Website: lowes
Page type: billing-address
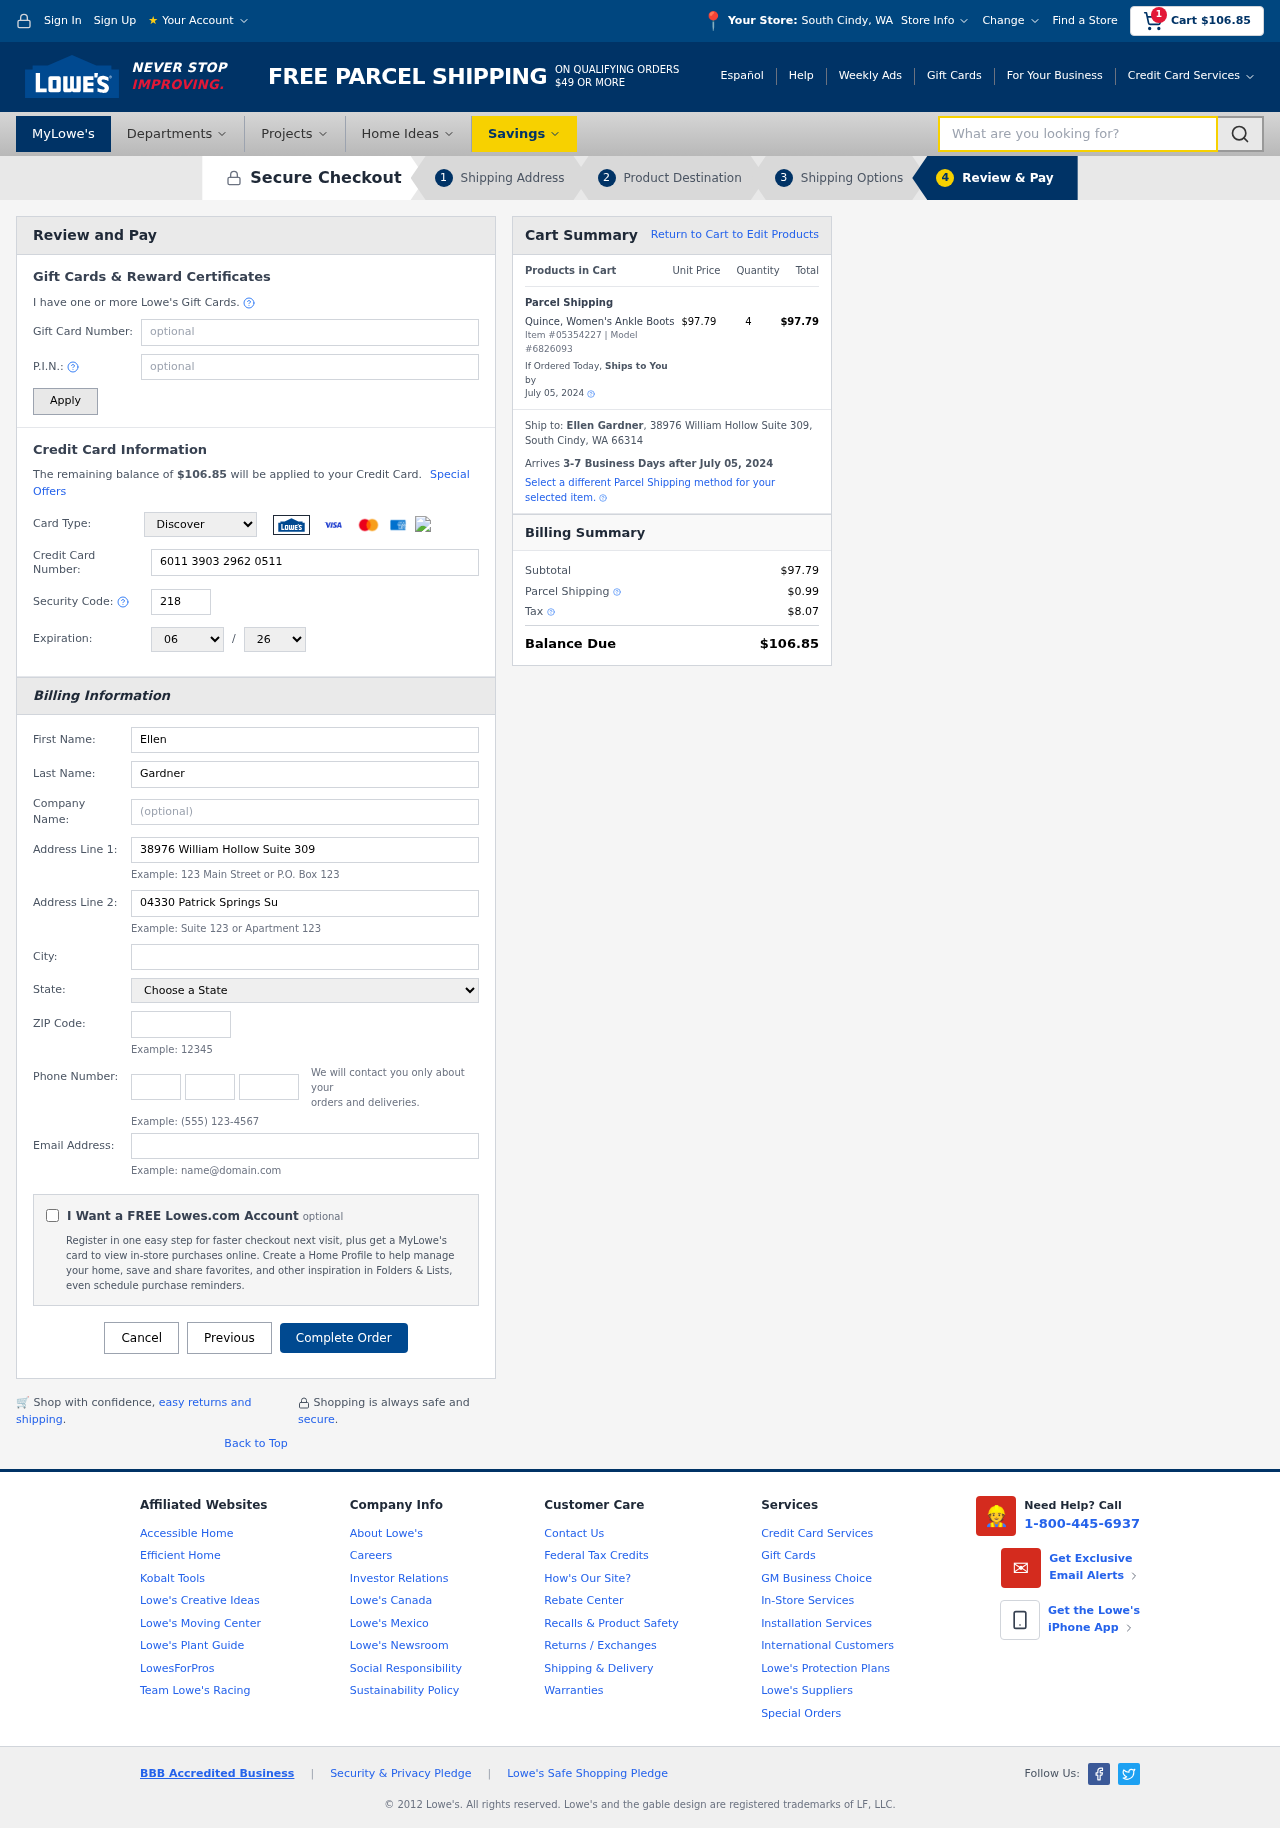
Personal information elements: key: PII_CARD_CVV
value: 218
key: PII_CARD_EXPIRY_MONTH
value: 06
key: PII_CARD_EXPIRY_YEAR
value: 26
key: PII_CARD_NUMBER
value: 6011 3903 2962 0511
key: PII_CARD_TYPE
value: Discover
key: PII_CITY
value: South Cindy
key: PII_CITY_STATE
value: South Cindy, WA
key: PII_EMAIL
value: egardner@yahoo.com
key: PII_FIRSTNAME
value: Ellen
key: PII_FULLNAME
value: Ellen Gardner
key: PII_LASTNAME
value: Gardner
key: PII_PHONE_AREA
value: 712
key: PII_PHONE_PREFIX
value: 698
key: PII_PHONE_SUFFIX
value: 5094
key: PII_POSTCODE
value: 66314
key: PII_STATE
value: Washington
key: PII_STREET
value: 38976 William Hollow Suite 309
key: PII_STREET2
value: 04330 Patrick Springs Suite 663
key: PII_CITY_STATE_ZIP
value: South Cindy, WA 66314
Product elements: key: PRODUCT1_NAME
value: Quince, Women's Ankle Boots
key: PRODUCT1_PRICE
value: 97.79
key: PRODUCT1_QUANTITY
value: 4
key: PRODUCT_ITEM_NUMBER
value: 05354227
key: PRODUCT_MODEL_NUMBER
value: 6826093
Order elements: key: ORDER_SUBTOTAL
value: $106.85
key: ORDER_TOTAL
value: $106.85
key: ORDER_SHIPPING_DATE
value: July 05, 2024
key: ORDER_SUBTOTAL
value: $97.79
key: ORDER_DELIVERY_DATE
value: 3-7 Business Days after July 05, 2024
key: ORDER_SHIPPING_DATE2
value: July 05, 2024
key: ORDER_SUBTOTAL2
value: $97.79
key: ORDER_SHIPPING_COST
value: $0.99
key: ORDER_TAX
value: $8.07
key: ORDER_TOTAL2
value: $106.85
Search elements: key: HEADER_SEARCH
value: What are you looking for?